Aerial crown-view tile of a tropical tree (Barro Colorado Island, Panama), acquired 20250512:
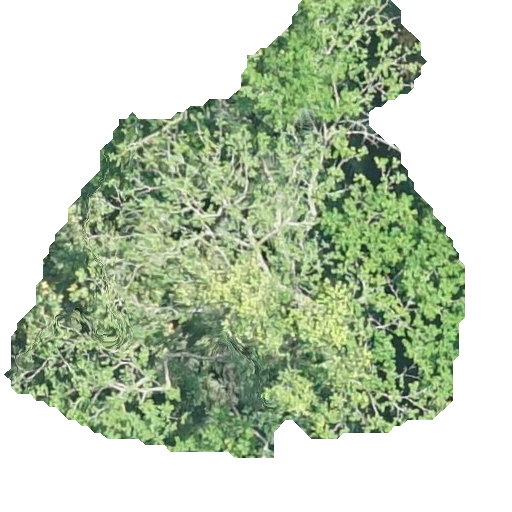
Species: Trattinnickia aspera
GBIF accepted scientific name: Trattinnickia aspera
Crown area: 205.67 m²